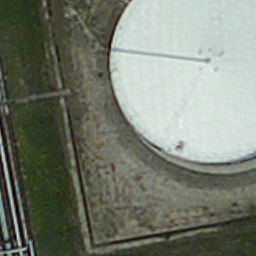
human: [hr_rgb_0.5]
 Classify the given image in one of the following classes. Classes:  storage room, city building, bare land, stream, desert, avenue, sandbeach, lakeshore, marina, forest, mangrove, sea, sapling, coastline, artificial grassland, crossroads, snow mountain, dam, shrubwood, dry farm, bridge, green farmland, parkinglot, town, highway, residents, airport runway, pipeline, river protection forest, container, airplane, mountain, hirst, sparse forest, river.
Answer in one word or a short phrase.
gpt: storage room